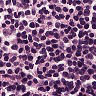
Metastatic tissue present: no